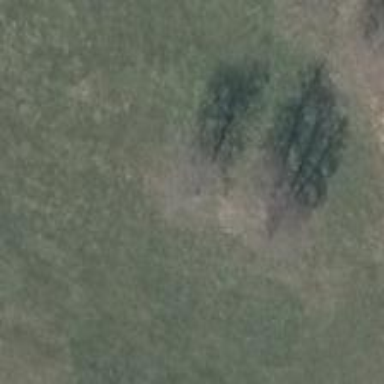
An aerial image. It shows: Hunting stand.